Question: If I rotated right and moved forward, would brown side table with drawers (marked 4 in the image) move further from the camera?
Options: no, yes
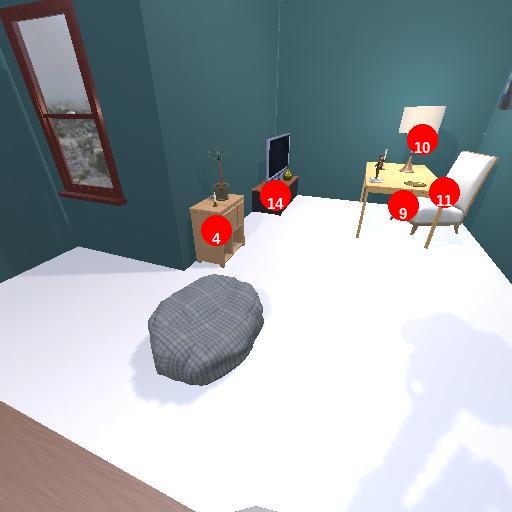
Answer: no